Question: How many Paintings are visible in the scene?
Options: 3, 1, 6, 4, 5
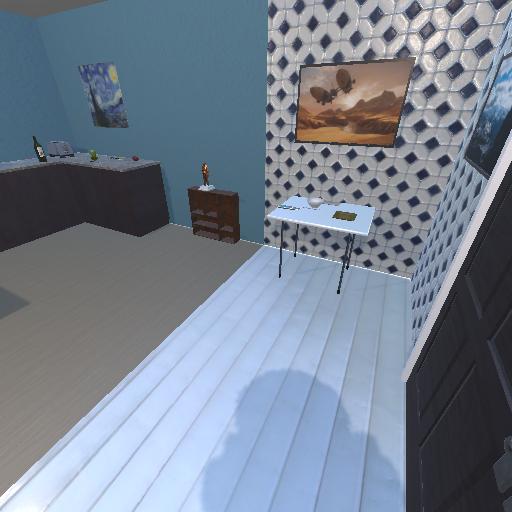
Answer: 3